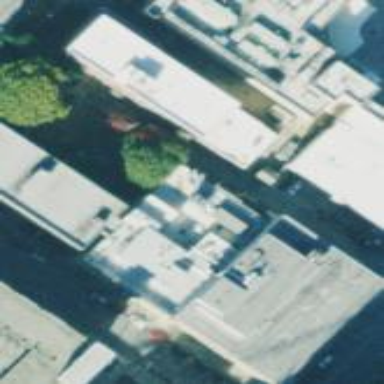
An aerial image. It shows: Hospital building.